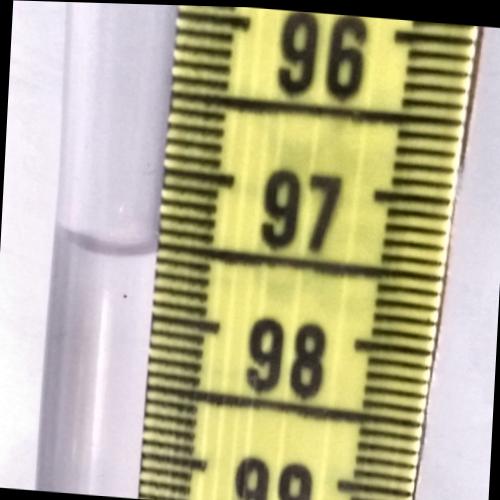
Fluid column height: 97.6 cm